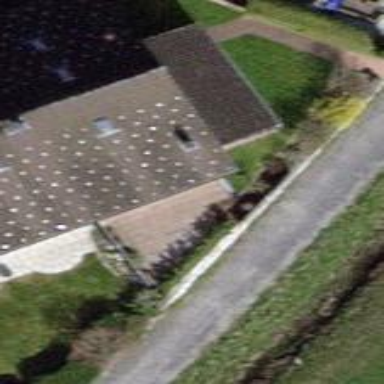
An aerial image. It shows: Terrace building.